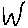
Label: zigzag